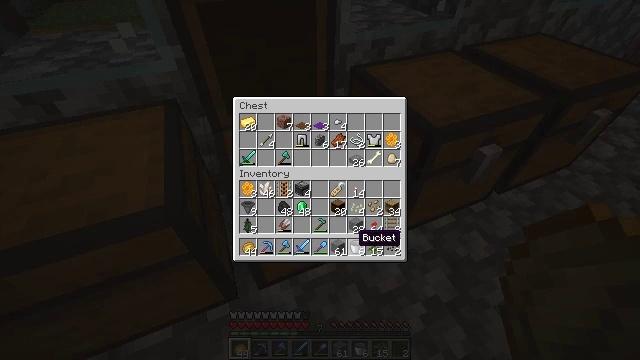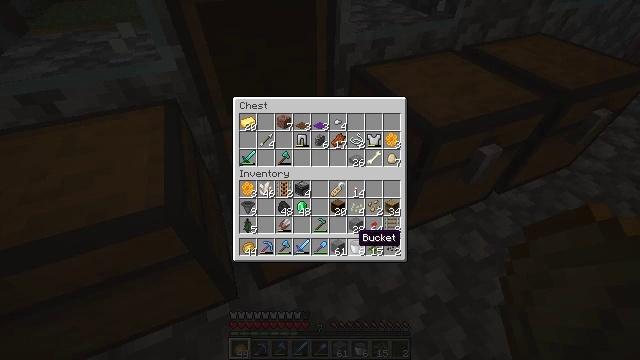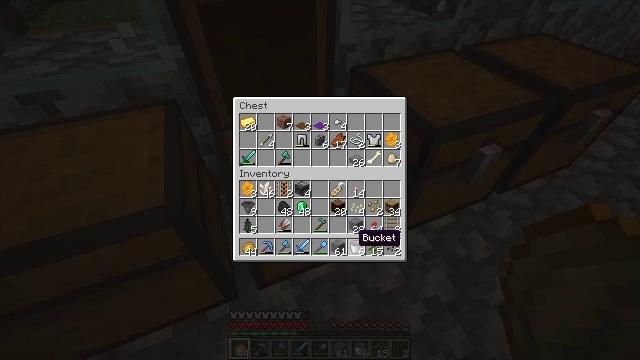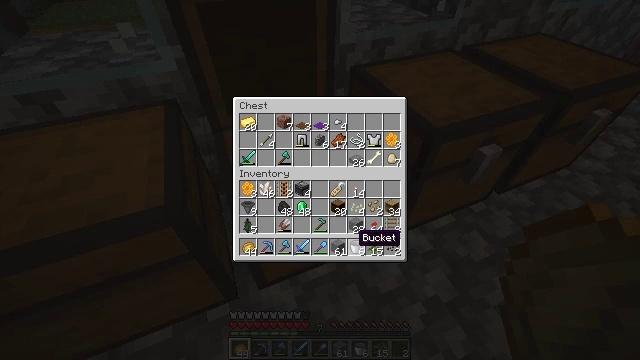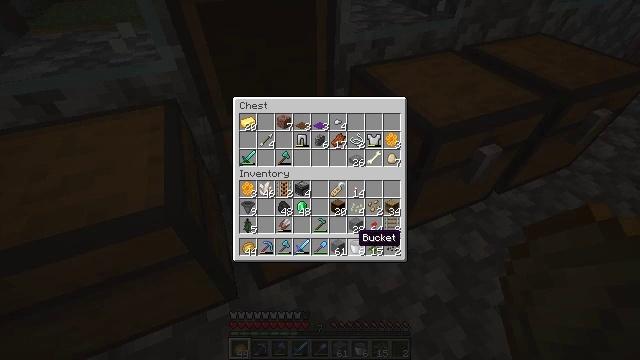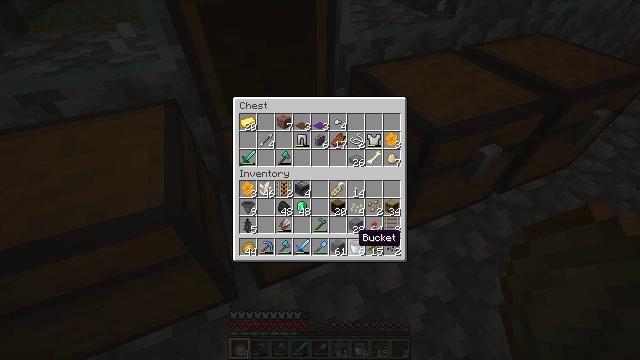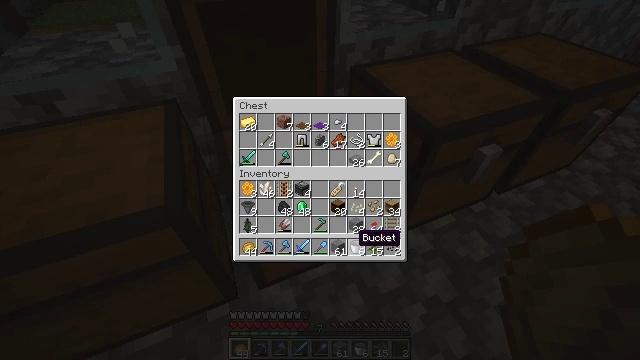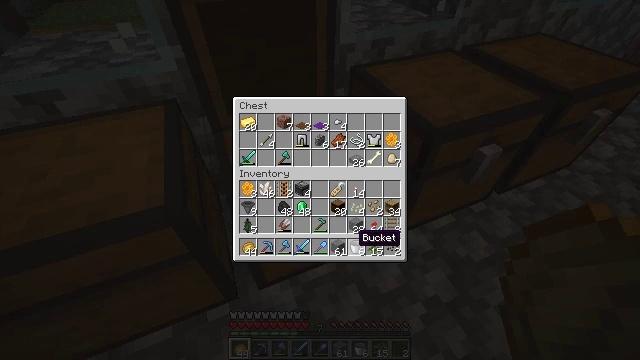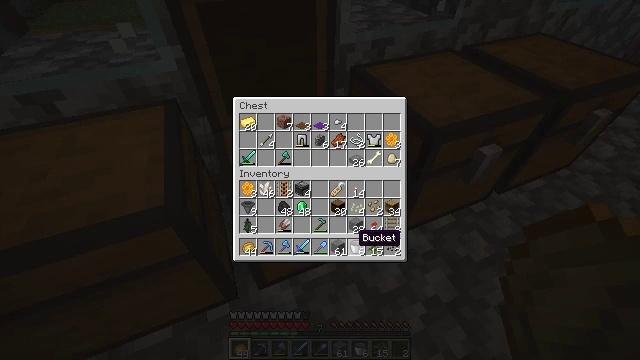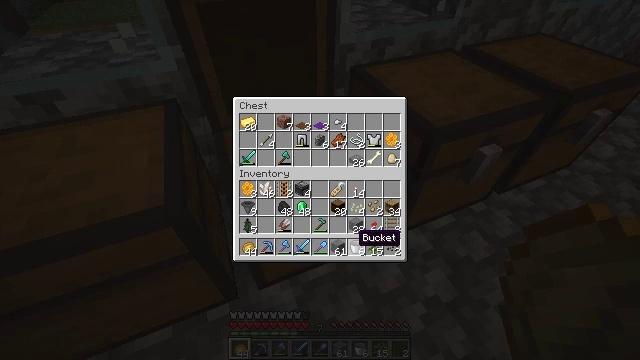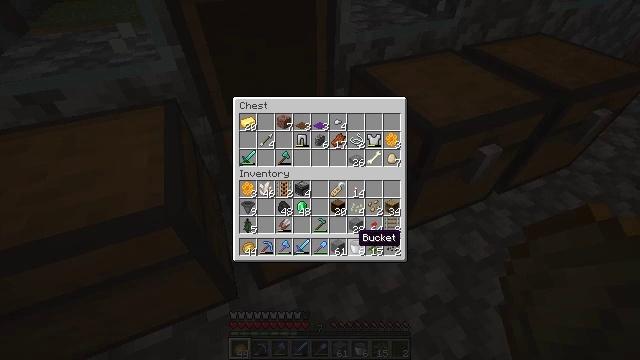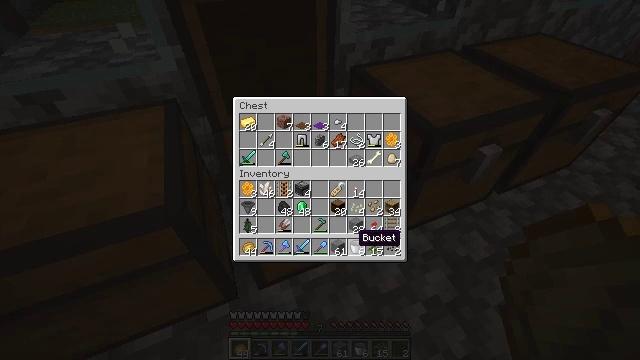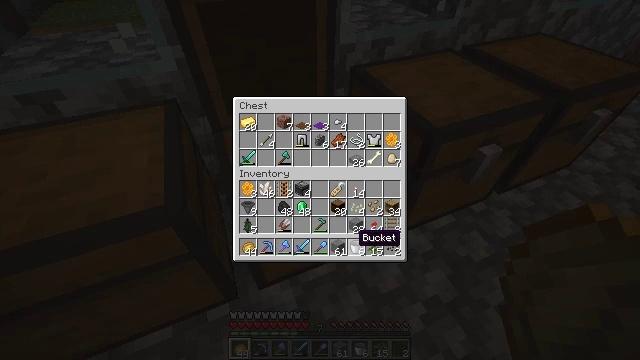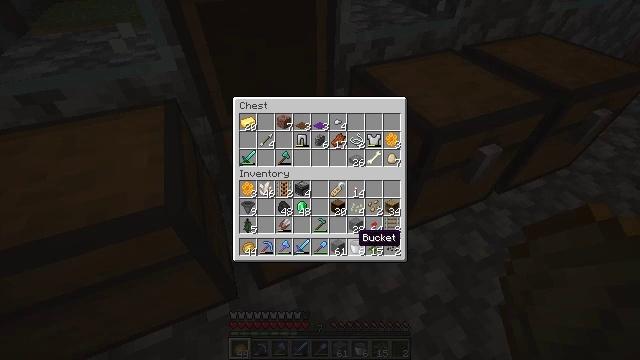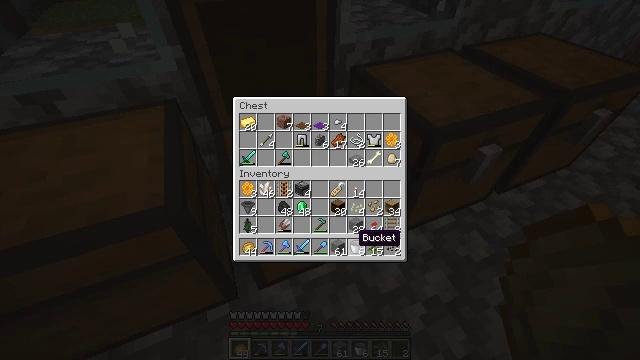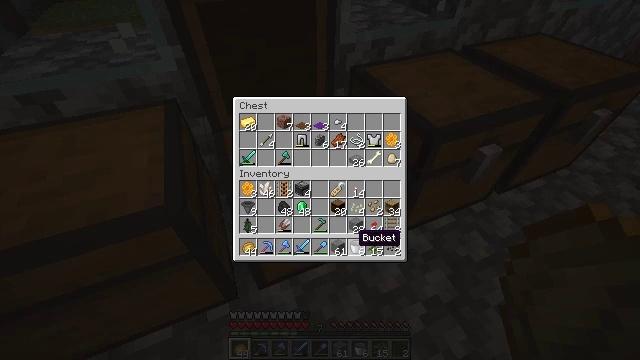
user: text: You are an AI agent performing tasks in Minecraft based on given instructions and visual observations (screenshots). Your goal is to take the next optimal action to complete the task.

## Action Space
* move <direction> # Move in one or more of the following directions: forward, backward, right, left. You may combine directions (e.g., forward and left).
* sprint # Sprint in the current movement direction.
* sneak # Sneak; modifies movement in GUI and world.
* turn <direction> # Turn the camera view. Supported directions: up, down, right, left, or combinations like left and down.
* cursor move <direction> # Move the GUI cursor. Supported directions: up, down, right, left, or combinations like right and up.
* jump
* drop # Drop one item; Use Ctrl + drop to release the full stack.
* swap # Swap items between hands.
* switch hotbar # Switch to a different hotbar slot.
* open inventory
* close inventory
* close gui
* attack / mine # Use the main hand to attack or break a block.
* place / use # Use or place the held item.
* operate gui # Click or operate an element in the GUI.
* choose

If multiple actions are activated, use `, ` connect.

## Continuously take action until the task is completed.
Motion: motion action
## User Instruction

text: Attack the brewing stand to gather it.
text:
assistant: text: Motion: no_op
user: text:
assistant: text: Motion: no_op
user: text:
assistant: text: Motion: no_op
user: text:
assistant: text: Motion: no_op
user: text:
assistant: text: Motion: no_op
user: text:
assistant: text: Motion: no_op
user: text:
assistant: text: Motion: no_op
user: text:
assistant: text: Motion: no_op
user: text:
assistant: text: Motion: no_op
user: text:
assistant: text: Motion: no_op
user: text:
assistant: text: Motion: no_op
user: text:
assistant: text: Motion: no_op
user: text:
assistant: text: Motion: no_op
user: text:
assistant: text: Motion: no_op
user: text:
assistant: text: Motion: no_op
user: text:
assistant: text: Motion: no_op
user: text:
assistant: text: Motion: no_op
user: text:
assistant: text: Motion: no_op
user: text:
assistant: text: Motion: no_op
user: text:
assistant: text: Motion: no_op
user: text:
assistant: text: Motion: no_op
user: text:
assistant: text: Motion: no_op
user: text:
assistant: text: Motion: no_op
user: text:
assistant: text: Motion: no_op
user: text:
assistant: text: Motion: no_op
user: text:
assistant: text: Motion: no_op
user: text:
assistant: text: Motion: no_op
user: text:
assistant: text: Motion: no_op
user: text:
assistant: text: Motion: no_op
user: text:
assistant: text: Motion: no_op